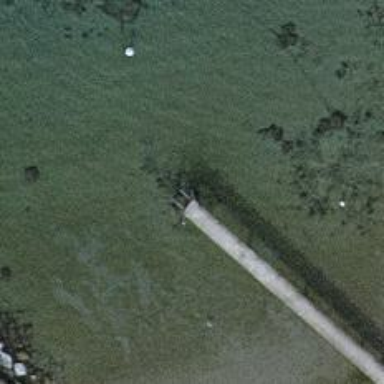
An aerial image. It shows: Man-made pier.